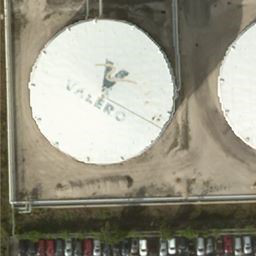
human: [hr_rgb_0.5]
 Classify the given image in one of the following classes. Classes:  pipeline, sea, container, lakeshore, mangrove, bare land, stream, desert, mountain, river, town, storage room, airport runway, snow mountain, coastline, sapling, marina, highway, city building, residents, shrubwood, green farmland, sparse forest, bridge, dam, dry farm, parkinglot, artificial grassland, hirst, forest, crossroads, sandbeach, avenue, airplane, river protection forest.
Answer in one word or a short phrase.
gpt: storage room